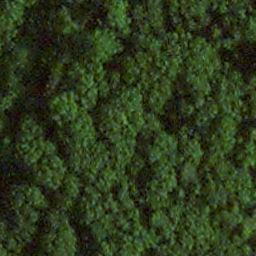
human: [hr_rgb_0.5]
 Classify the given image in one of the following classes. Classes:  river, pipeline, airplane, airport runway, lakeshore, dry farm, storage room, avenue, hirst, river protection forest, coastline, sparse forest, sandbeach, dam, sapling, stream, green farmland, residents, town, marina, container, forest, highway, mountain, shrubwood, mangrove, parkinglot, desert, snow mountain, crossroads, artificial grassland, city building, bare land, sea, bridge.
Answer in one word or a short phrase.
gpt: forest